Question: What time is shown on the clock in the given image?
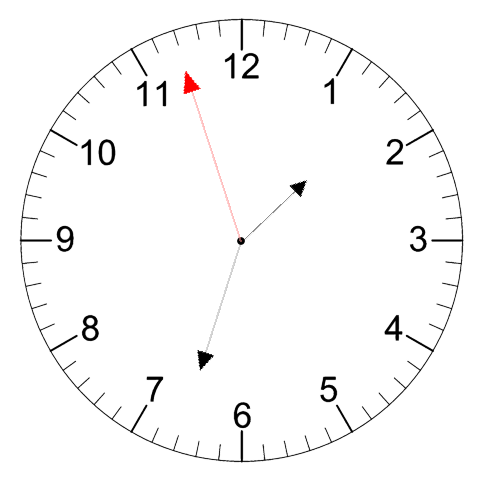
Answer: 01:32:57